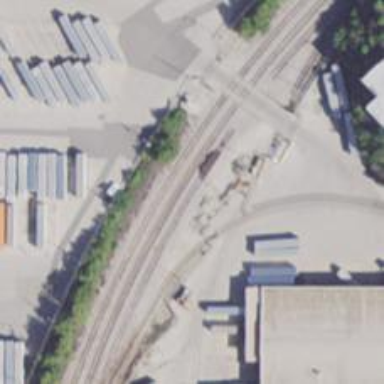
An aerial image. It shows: Abandoned railway siding.